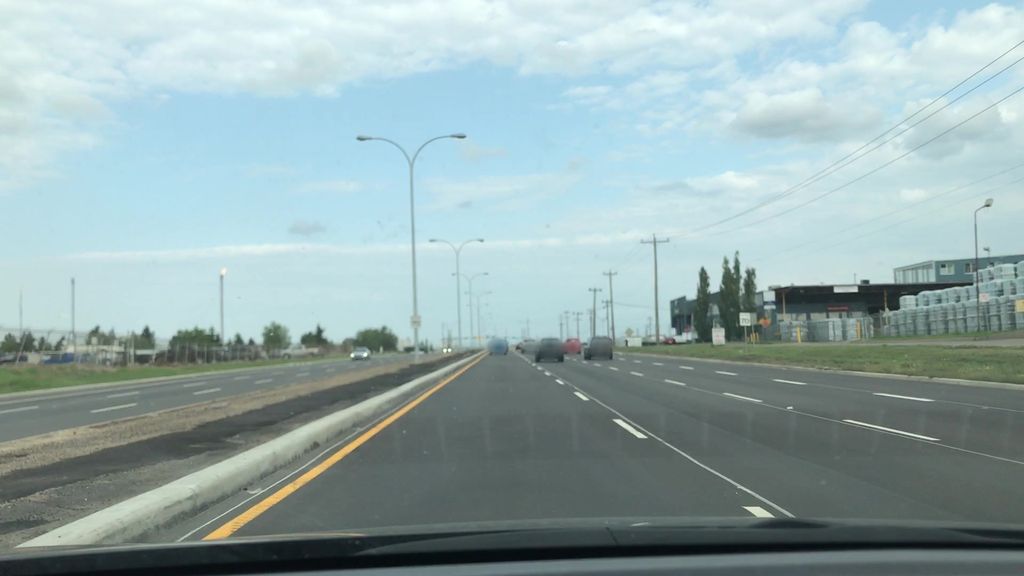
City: edmonton